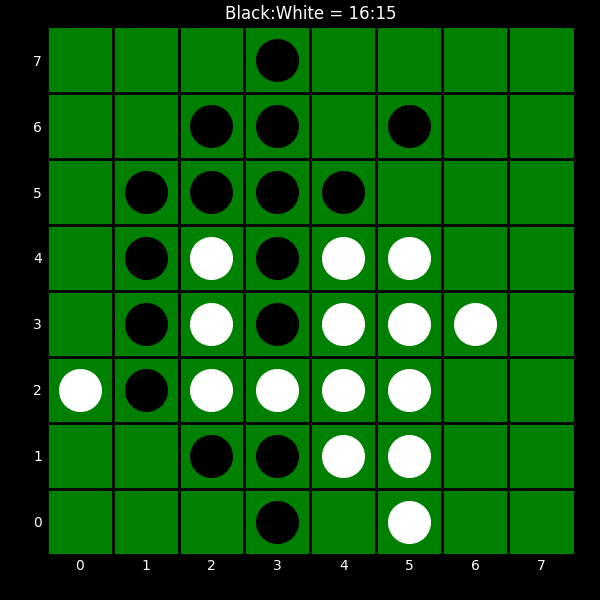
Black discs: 16
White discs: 15